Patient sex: F
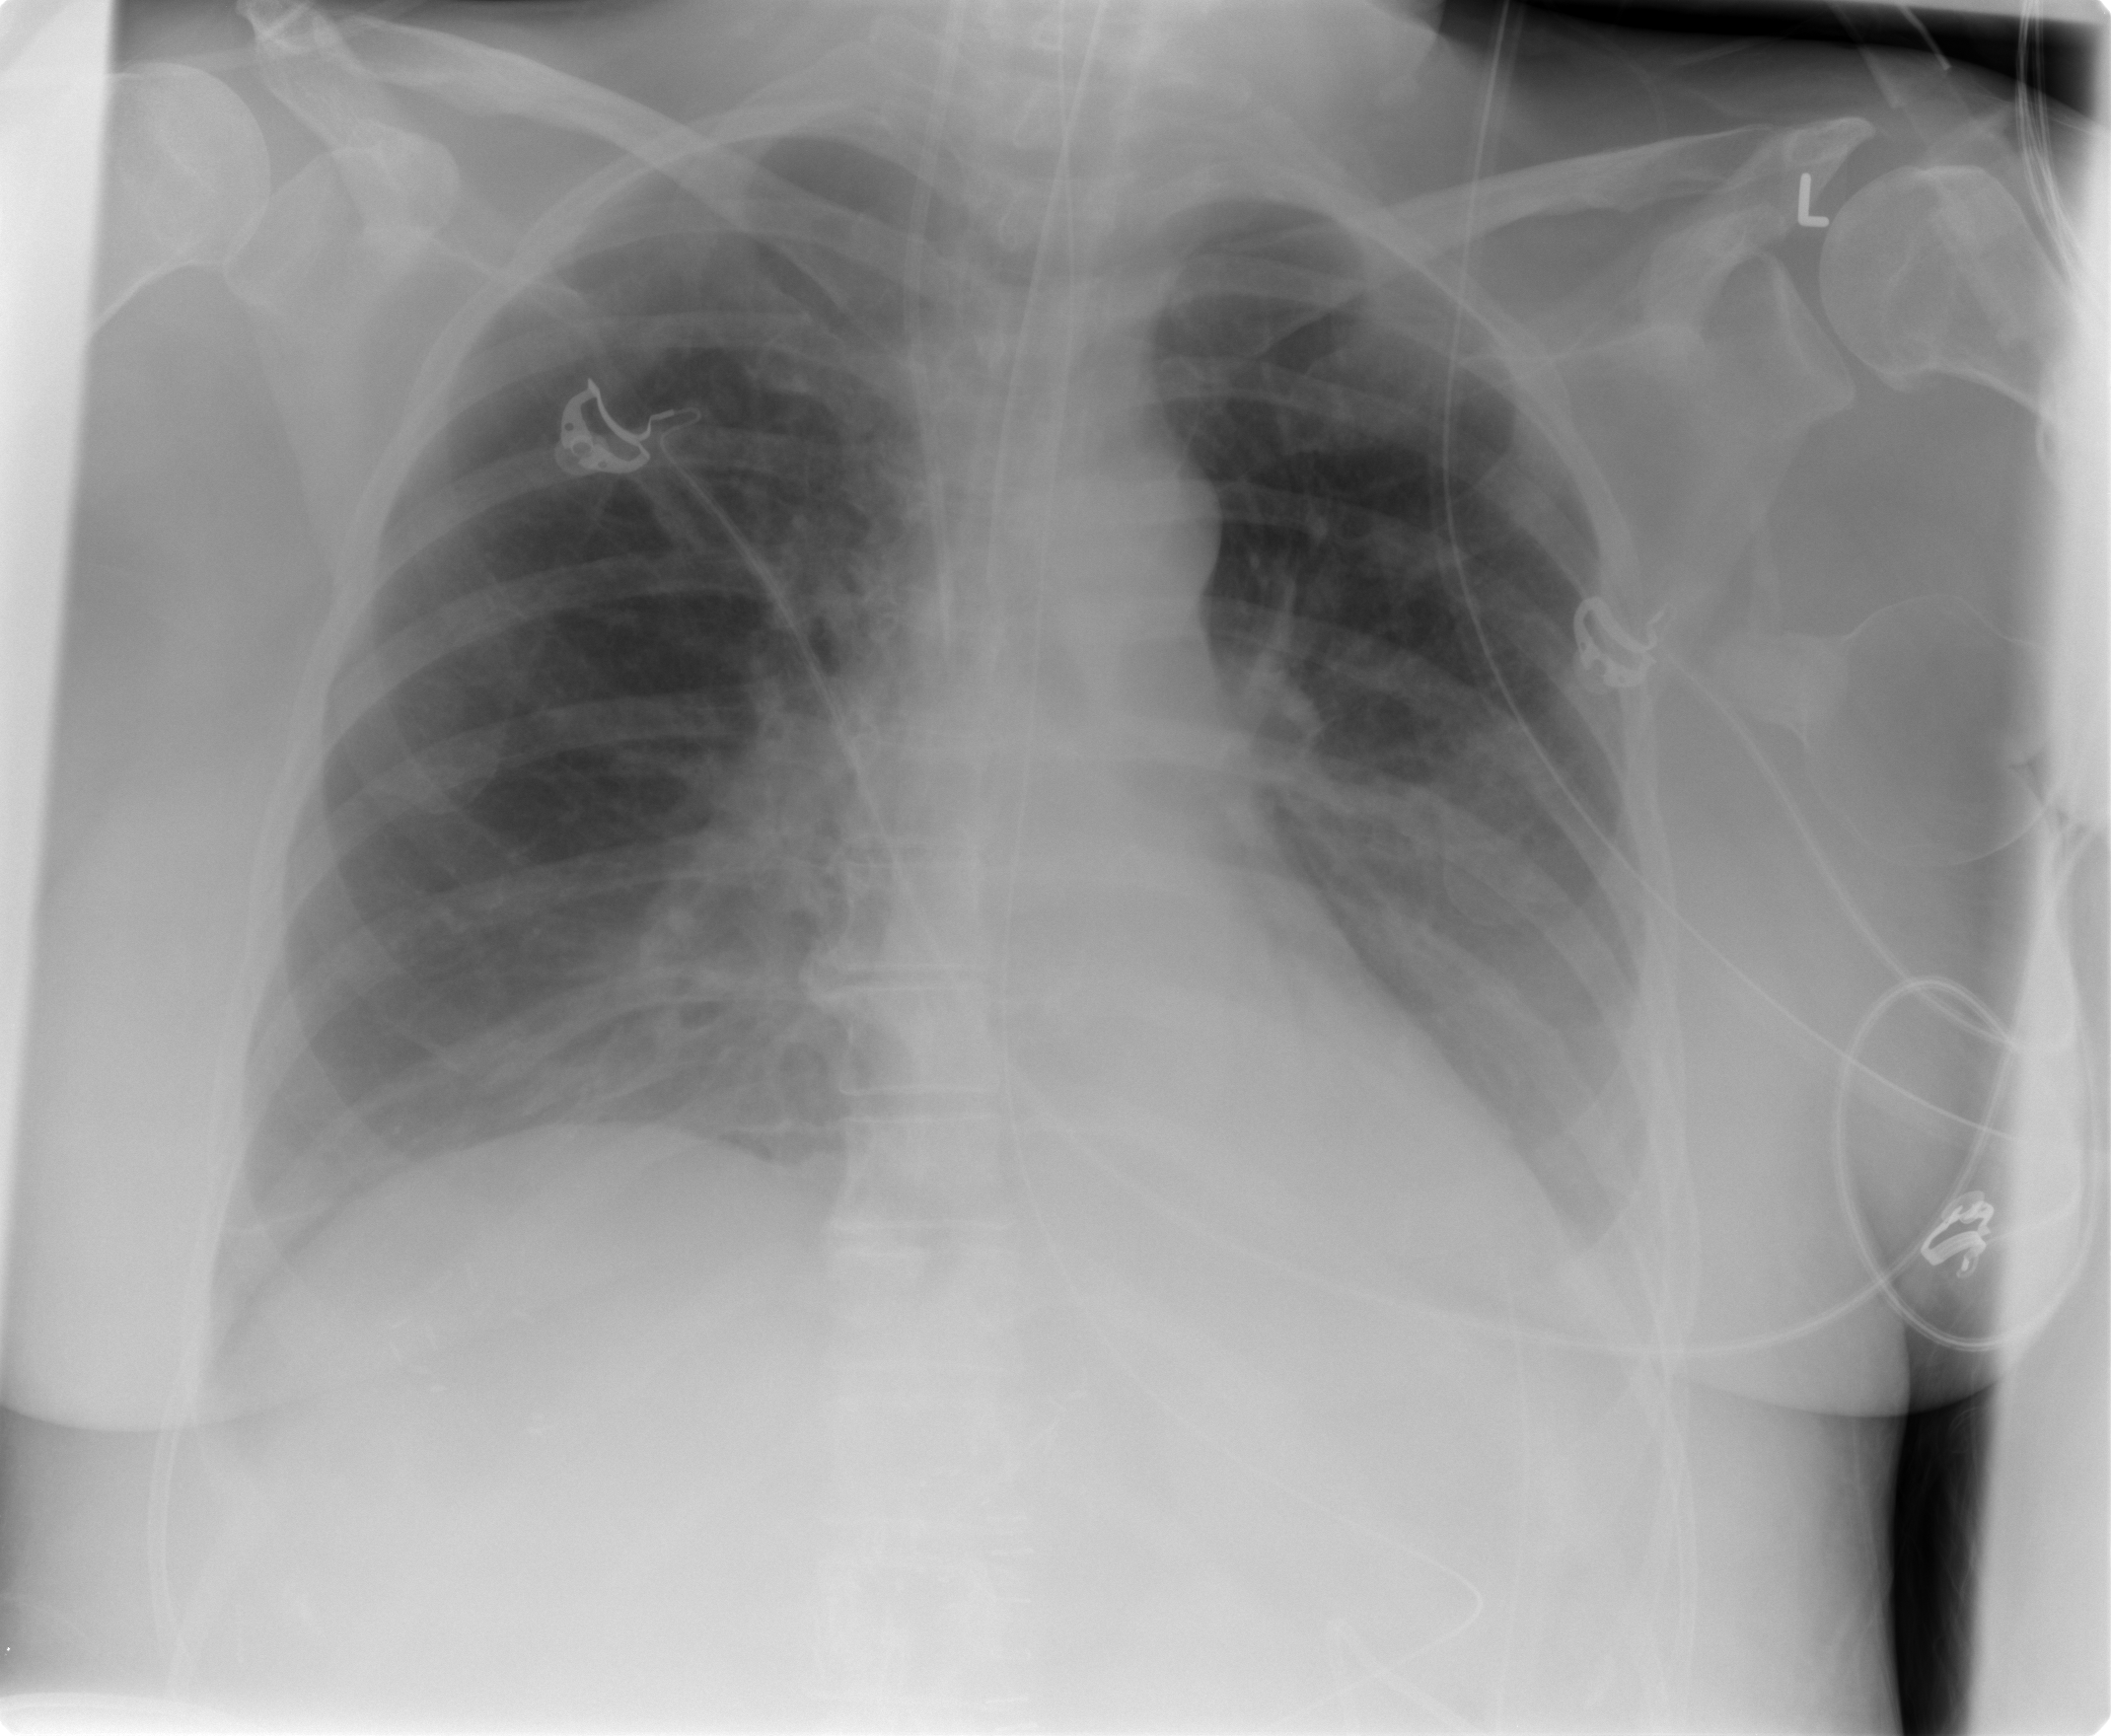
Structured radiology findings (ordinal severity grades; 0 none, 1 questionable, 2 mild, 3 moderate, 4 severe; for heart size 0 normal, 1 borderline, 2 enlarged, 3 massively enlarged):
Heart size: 0
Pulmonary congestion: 2
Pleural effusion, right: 0
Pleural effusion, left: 2
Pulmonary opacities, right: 0
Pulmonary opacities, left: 0
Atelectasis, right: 0
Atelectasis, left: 2